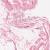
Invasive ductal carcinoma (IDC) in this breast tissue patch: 0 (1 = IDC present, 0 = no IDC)